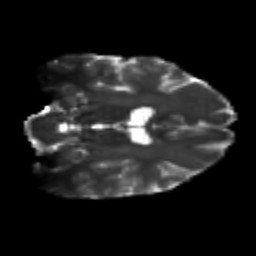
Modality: T2w
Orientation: coronal
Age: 21
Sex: male
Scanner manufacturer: siemens
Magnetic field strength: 3 T
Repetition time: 3.5 s
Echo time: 0.113 s